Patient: sex M, age 60
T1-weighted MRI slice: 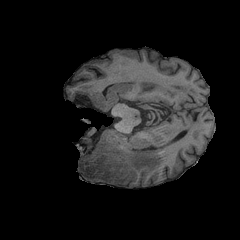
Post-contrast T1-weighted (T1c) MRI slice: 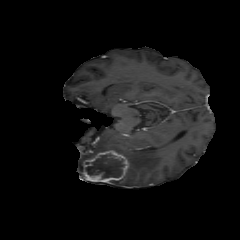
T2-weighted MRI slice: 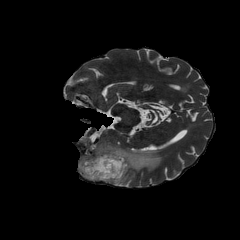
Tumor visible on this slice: yes
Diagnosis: Glioblastoma, IDH-wildtype
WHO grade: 4